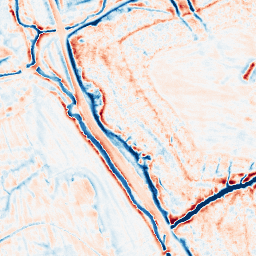
Category: edge_preserving
Decomposition family: bilateral
Decomposition parameters: d: 15
sigma_color: 150
sigma_space: 75
Upsampling method: regularized
Upsampling parameters: scale: 2
lambda_reg: 0.01
Upsampling scale: 2